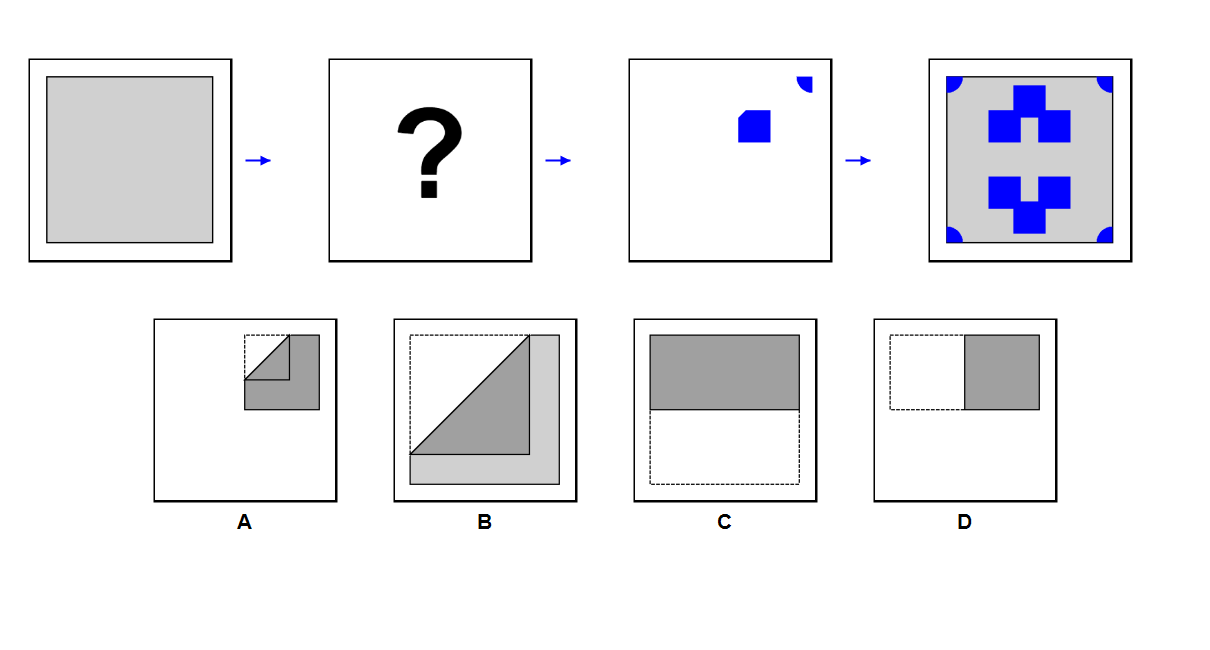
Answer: B